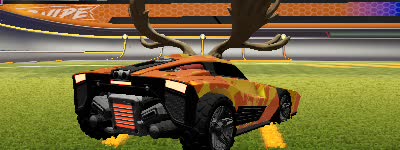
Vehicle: breakout